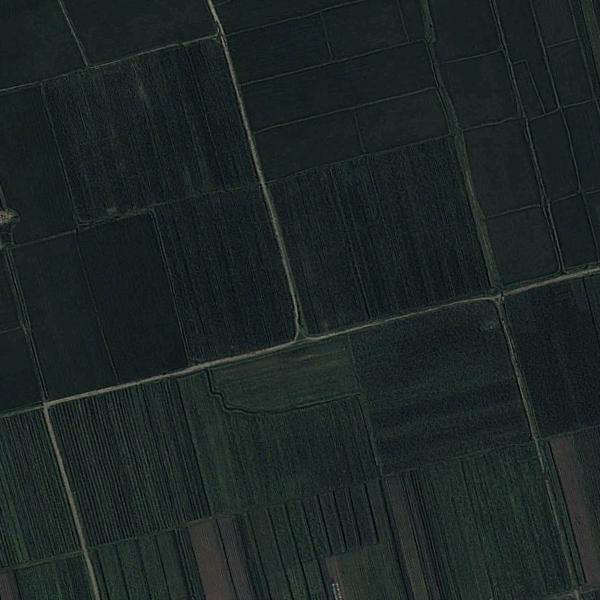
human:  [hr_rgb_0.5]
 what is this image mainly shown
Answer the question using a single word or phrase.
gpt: farmland